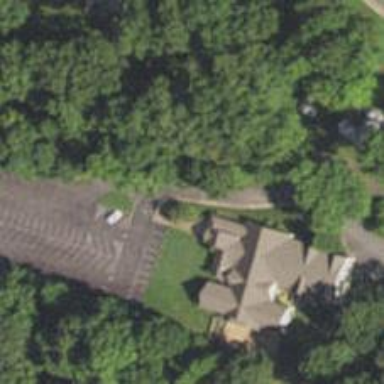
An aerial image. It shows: Parking space.